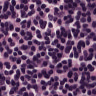
Metastatic tissue present: no